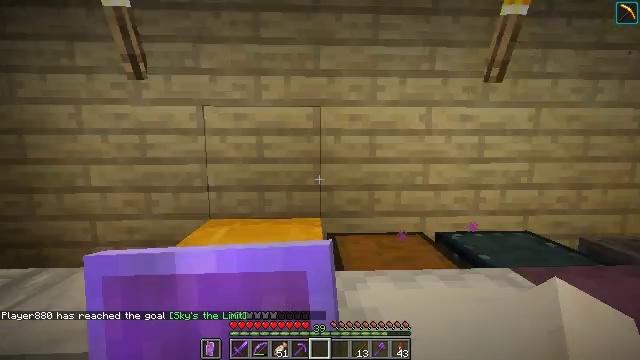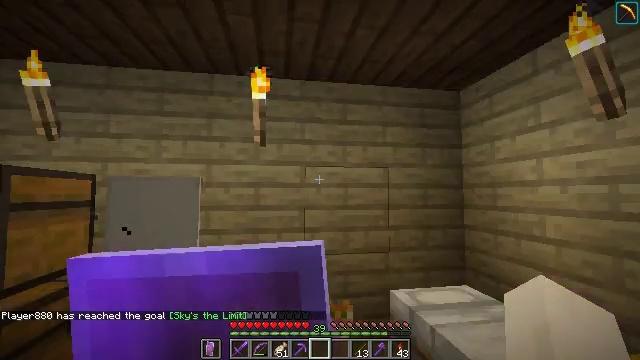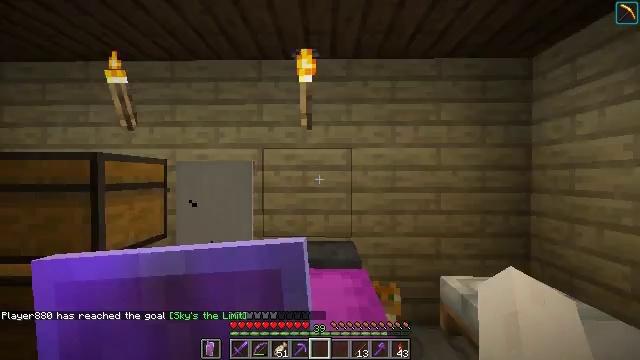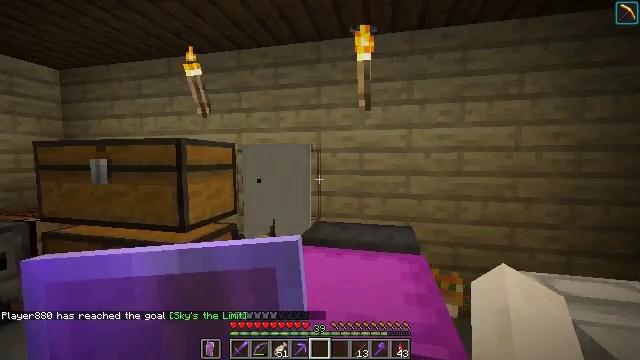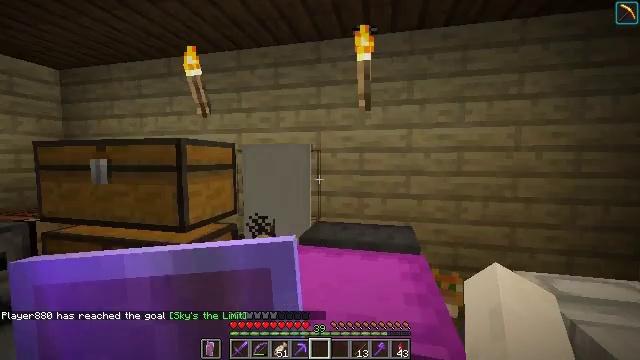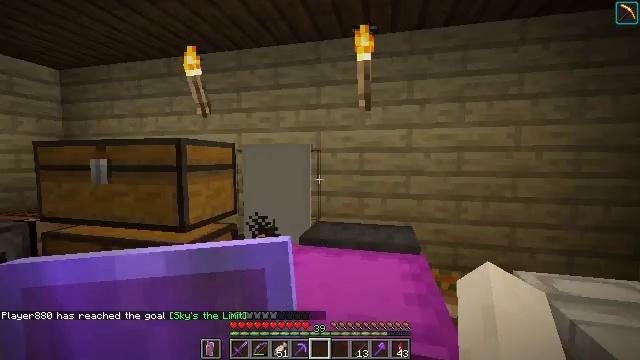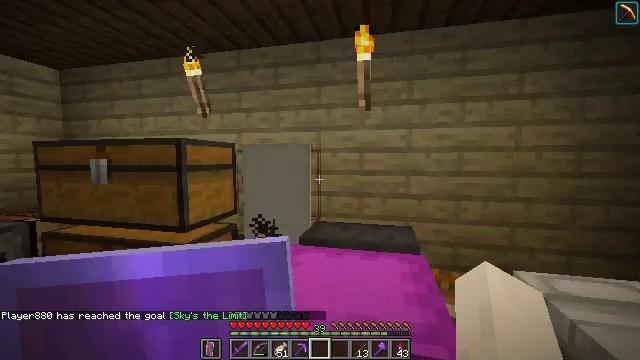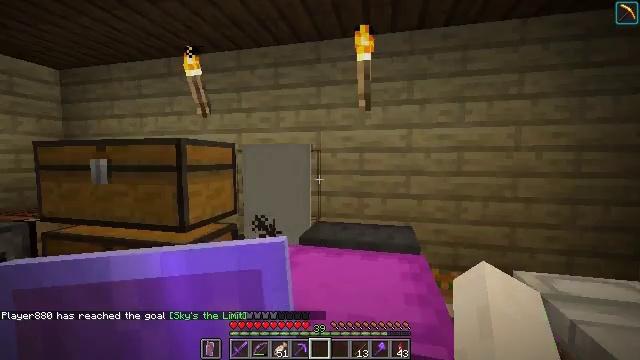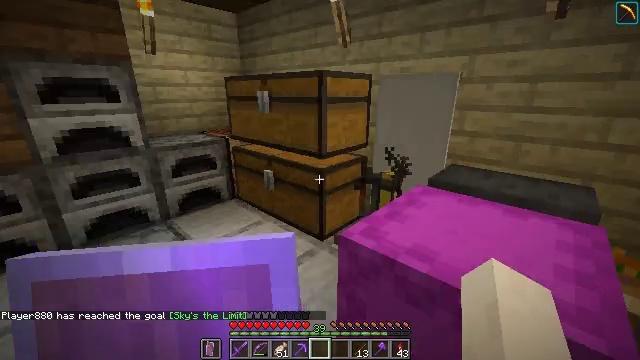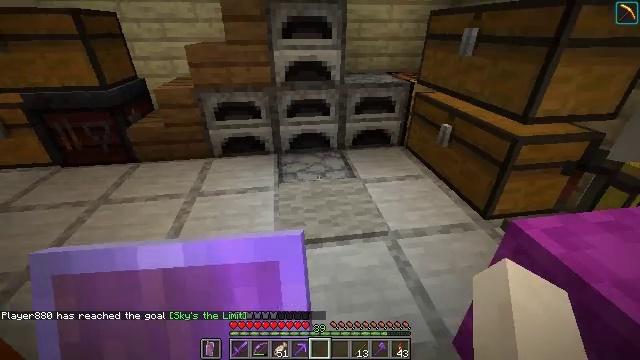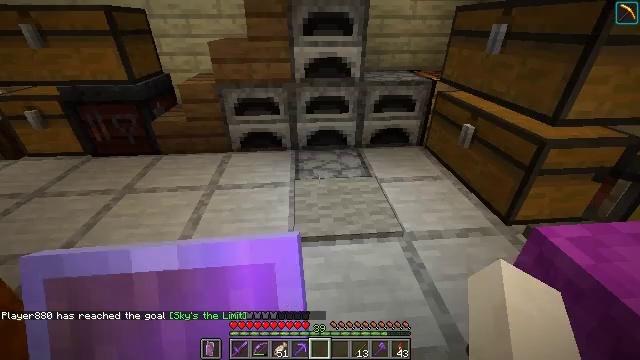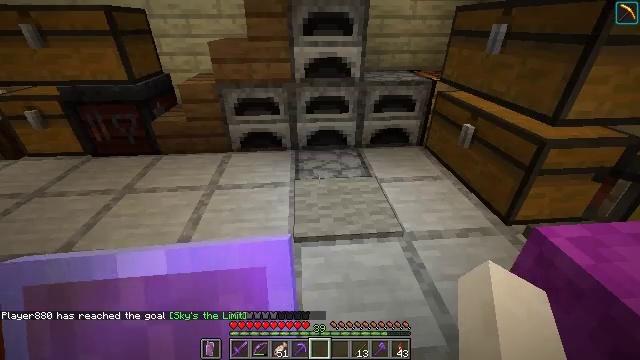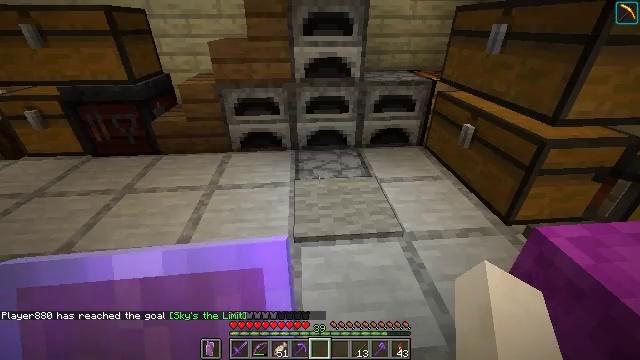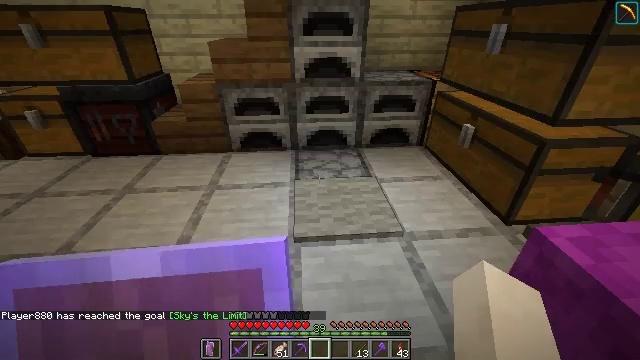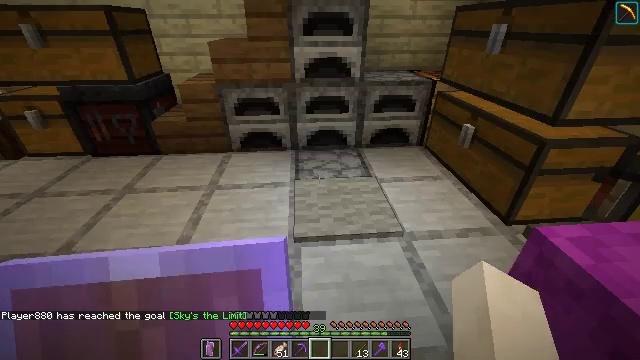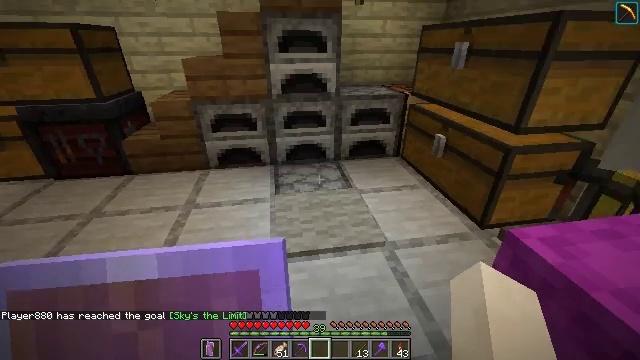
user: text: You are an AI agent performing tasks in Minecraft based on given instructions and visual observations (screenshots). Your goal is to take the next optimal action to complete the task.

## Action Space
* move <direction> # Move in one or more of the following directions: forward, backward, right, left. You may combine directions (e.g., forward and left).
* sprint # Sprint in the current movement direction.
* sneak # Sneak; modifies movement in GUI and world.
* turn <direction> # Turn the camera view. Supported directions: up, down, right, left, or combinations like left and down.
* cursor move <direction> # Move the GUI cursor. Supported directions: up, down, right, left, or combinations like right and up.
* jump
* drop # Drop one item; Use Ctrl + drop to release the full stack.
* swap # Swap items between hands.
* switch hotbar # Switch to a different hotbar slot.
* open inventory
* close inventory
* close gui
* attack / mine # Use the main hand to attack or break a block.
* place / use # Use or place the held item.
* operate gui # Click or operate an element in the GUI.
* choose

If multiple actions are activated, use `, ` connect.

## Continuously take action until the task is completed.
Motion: motion action
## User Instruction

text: Craft a stonecutter.
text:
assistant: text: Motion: turn left and up
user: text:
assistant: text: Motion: turn left and down
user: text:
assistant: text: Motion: turn left and down
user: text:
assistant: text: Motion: no_op
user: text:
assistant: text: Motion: no_op
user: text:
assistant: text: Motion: no_op
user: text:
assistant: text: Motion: no_op
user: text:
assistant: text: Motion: turn left and down
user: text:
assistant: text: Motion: turn left and down
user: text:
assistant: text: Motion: turn left
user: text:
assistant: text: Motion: no_op
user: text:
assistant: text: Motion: no_op
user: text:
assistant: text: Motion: no_op
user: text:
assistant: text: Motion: no_op
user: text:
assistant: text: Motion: turn right and up
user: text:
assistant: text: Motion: turn right and up
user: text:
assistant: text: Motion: turn right and up
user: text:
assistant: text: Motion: move forward, turn right and up
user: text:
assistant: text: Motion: move forward
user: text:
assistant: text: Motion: move forward, turn right and down
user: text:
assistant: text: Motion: move forward
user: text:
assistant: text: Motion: move forward
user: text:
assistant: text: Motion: no_op
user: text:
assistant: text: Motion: no_op
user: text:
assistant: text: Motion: no_op
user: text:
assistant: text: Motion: no_op
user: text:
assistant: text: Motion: no_op
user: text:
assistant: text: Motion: no_op
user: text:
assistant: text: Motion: no_op
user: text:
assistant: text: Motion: turn left and up